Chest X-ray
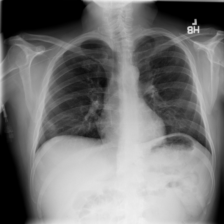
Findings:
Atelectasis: negative
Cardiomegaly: negative
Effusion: positive
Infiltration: positive
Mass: negative
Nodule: positive
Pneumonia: negative
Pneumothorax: negative
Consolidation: negative
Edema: negative
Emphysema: negative
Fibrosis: negative
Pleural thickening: negative
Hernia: negative